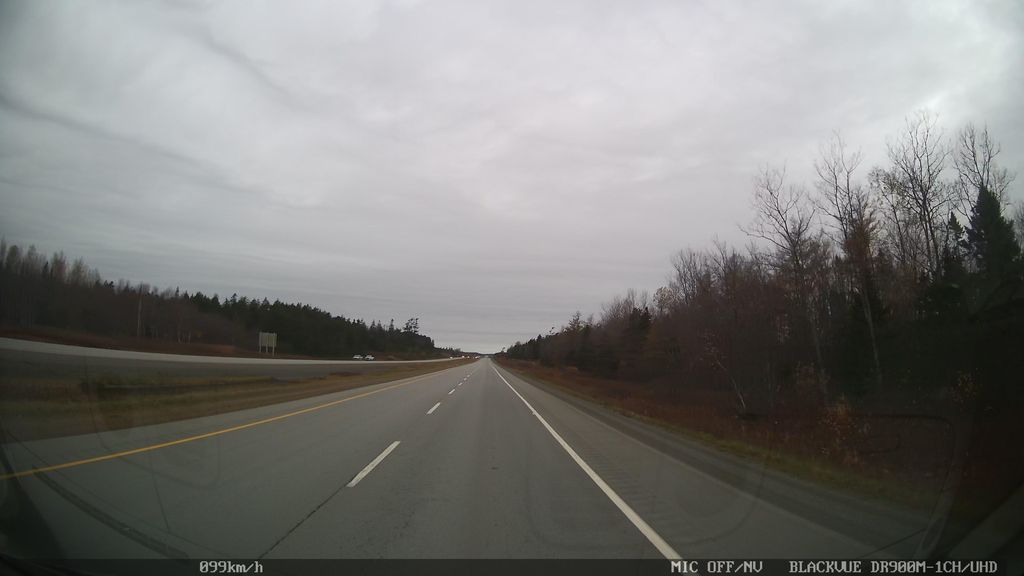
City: halifax